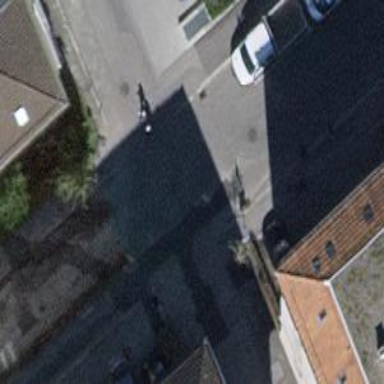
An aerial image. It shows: Asphalt living street with sidewalks on both sides.